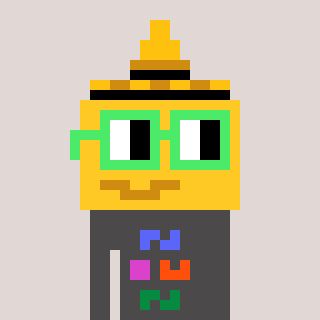
a pixel art character with square light green glasses, a mustard-shaped head and a grayscale-colored body on a warm background